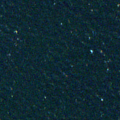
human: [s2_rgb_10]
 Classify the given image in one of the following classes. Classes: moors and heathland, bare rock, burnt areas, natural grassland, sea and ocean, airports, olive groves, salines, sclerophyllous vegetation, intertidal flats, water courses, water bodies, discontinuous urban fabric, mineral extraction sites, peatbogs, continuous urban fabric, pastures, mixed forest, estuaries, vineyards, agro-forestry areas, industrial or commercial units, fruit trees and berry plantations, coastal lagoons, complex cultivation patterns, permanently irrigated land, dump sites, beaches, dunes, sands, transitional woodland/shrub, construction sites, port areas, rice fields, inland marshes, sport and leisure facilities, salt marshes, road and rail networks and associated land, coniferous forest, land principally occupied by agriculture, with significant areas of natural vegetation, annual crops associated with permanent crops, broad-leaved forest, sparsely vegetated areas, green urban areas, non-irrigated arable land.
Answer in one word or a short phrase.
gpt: sea and ocean